Question: i'm trying to get
'''
testFunction: () ->
console.log "testFunction"
async.series(
(->
console.log "first"
),
(->
console.log "second"
)
)
'''
i've also tried to no success
'''
testFunction: () ->
console.log "testFunction"
async.series(
(->
console.log "first"
return undefined
),
(->
console.log "second"
return undefined
)
)
'''
to run, i would expect console output of "testFunction", "first", "second" but I'm getting "testFunction", "second" and it seems like there is a problem with coffeescript's use of implicit returns, (I guess).
Attached is a screen shot of the javascript output compiled from the above coffeescript.

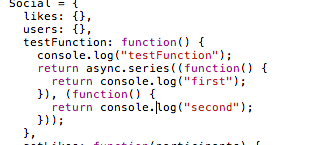
Answer: Every function that does work for async needs to take a callback as its only argument.
'''
one = (callback) ->
console.log "one"
callback()
two = (callback) ->
console.log "two"
callback()
testFunction: () ->
console.log "testFunction"
async.series [one, two], (error) ->
console.log "all done", error
'''